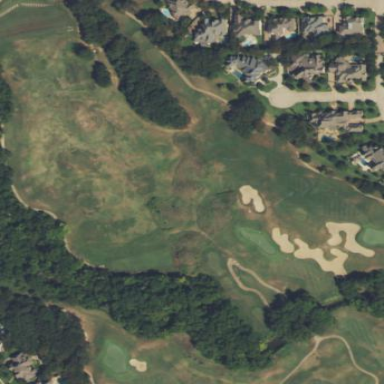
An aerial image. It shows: Golf fairway surrounded by grass.